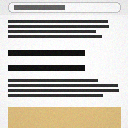
Screen state: on